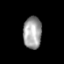
Tissue: prostate
Cell type: T cells
Senescence score: 0.227
Nuclear area (px): 585
Mean DAPI intensity: 159.858